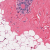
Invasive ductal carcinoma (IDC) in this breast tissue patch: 0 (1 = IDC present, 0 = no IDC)